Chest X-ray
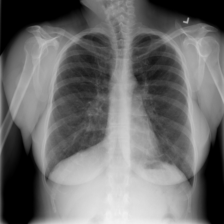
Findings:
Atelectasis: negative
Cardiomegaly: negative
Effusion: negative
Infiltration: negative
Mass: negative
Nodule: negative
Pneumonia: negative
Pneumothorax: negative
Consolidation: negative
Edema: negative
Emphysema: negative
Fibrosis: negative
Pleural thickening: negative
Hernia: negative